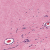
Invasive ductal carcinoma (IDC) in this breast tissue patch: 0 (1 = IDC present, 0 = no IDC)